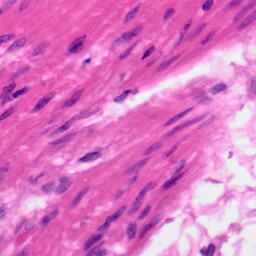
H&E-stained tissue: Pancreatic